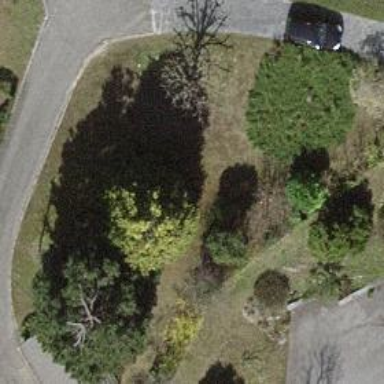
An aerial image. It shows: Deciduous broadleaved tree in garden.